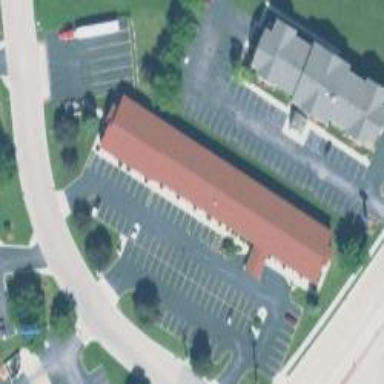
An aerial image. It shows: Building that is motel.